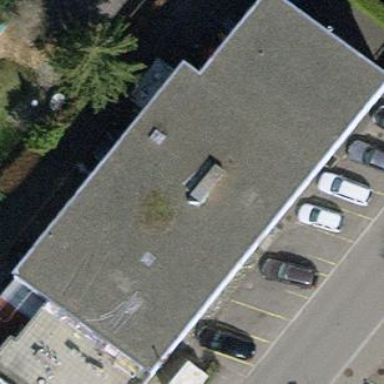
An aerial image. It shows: Arts centre located in building.